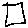
Label: square